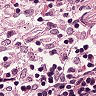
Metastatic tissue present: no